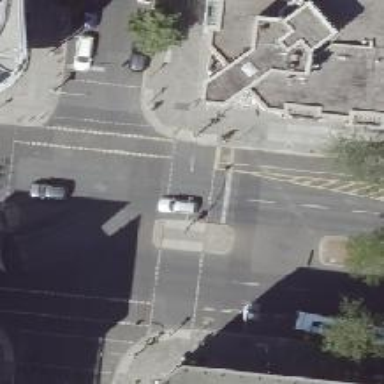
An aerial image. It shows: Footway that serves as traffic island.